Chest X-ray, AP view. Patient: 67 years old, sex F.
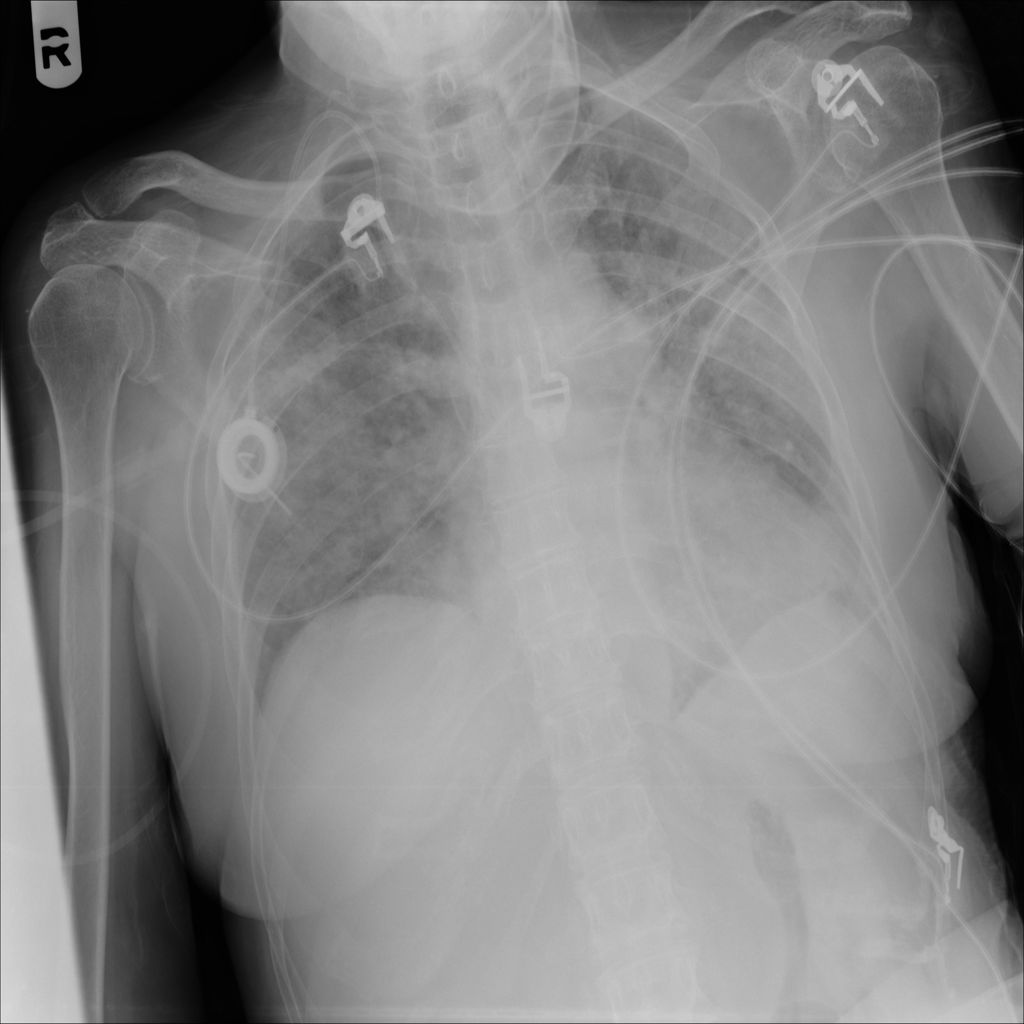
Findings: Infiltration, Nodule